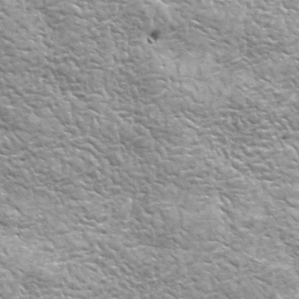
Label: frost